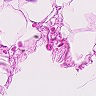
Metastatic tissue present: no